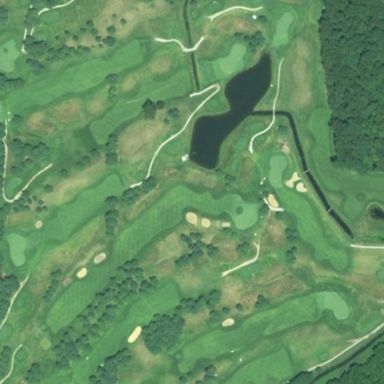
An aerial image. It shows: Golf course surrounded by greenery.